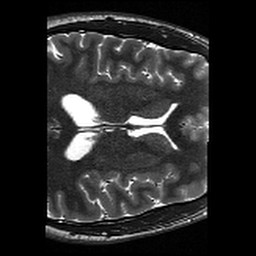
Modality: T2w
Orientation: axial
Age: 32
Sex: male
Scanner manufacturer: siemens
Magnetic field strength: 3 T
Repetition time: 13.15 s
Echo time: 0.082 s